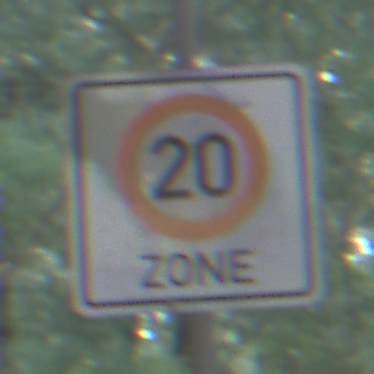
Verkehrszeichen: BeginnZone20
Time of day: SunriseSunset
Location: Outdoor (Nature)
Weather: NotSpecified
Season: Autumn
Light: Natural